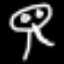
Label: frog